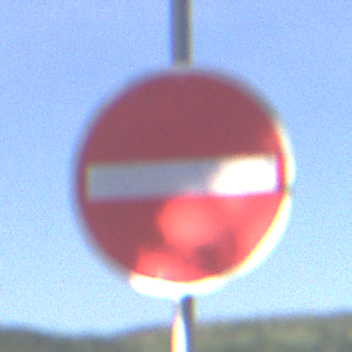
Verkehrszeichen: VerbotDerEinfahrt
Umgebung: Outdoor, RoadRail
Tageszeit: MorningAfternoon
Wetter: PartlyCloudy
Licht: Natural
Jahreszeit: NotSpecified
Kontrast: HighContrast